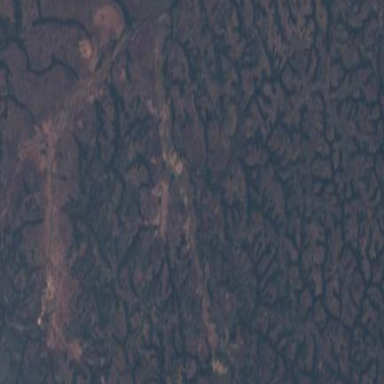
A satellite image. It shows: Forest area.